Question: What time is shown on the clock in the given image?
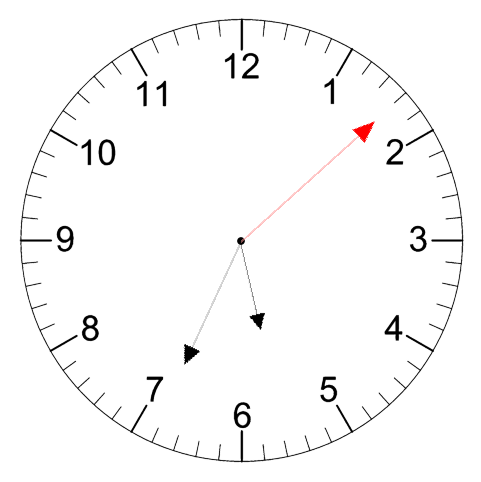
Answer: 05:34:08